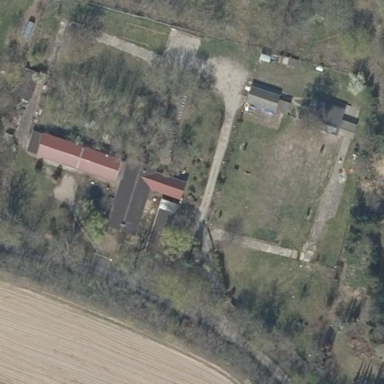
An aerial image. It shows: Farmyard area.